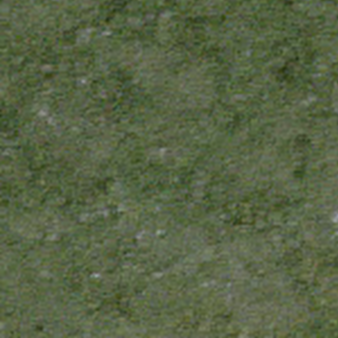
Label: other